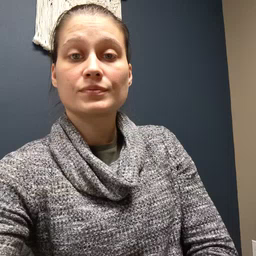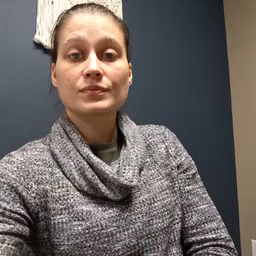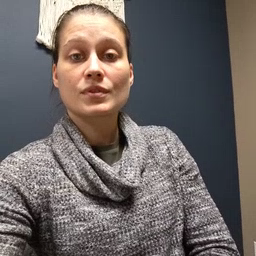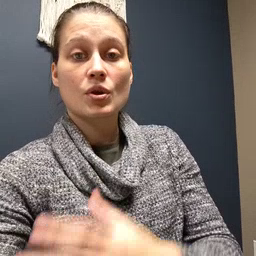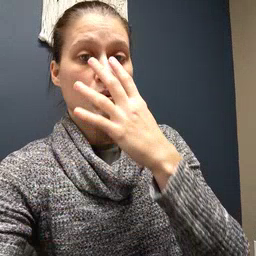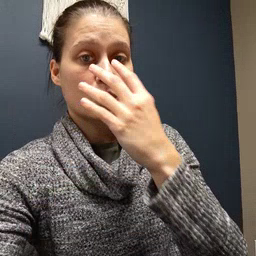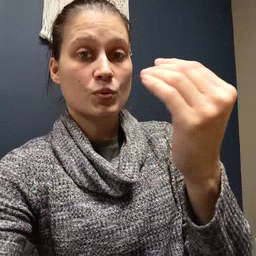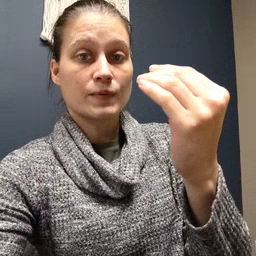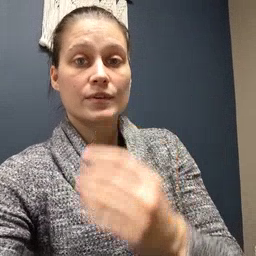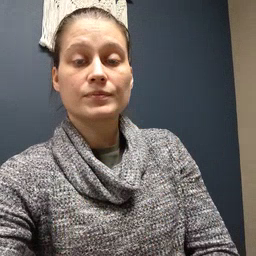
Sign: wolf